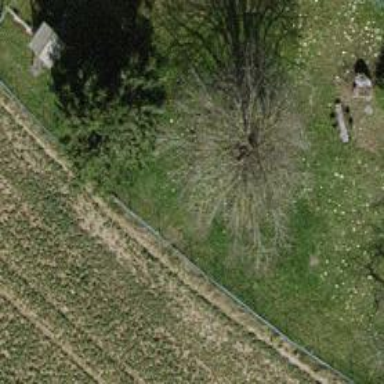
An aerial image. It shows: Garden adorned with trees.